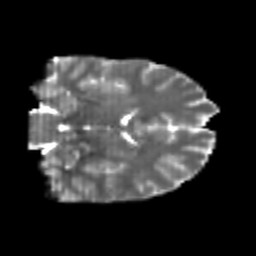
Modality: T2w
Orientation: coronal
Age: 21
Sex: male
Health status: healthy
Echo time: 0.074 s